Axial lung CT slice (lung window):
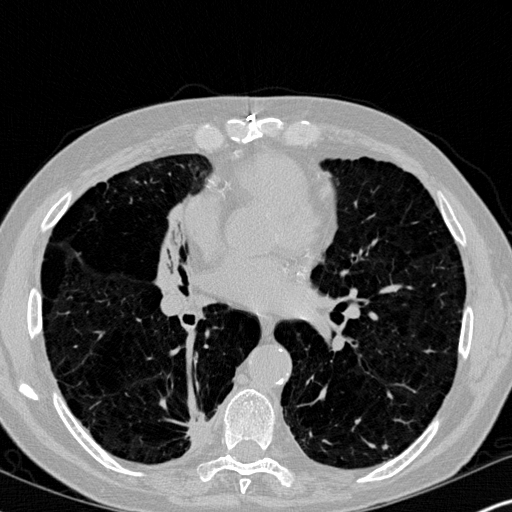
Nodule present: yes
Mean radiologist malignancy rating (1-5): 3